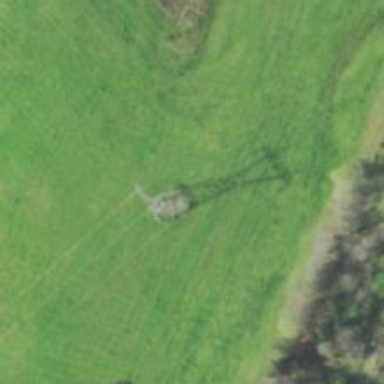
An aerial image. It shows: Power tower.